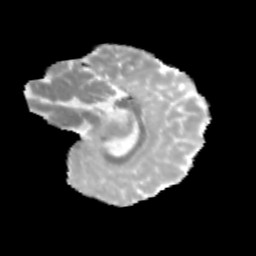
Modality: MD
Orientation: sagittal
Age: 12
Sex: female
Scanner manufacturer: siemens
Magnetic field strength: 3 T
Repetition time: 3.8 s
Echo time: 0.07 s